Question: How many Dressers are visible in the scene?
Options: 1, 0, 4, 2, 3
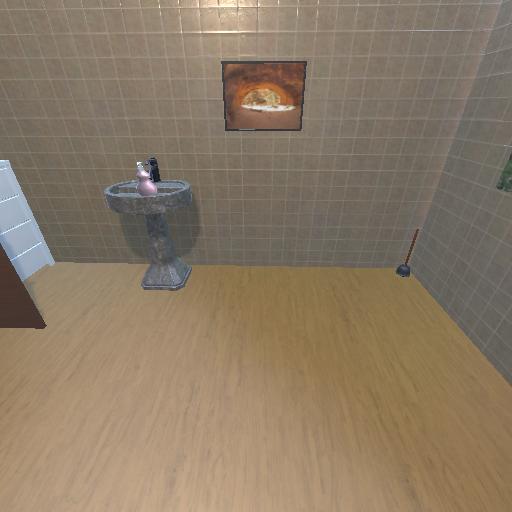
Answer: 1